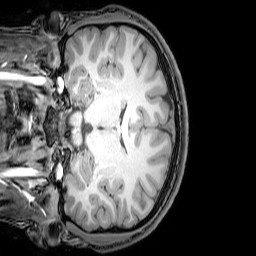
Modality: T1w
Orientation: coronal
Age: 21
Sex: male
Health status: healthy
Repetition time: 0.081 s
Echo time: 0.037 s